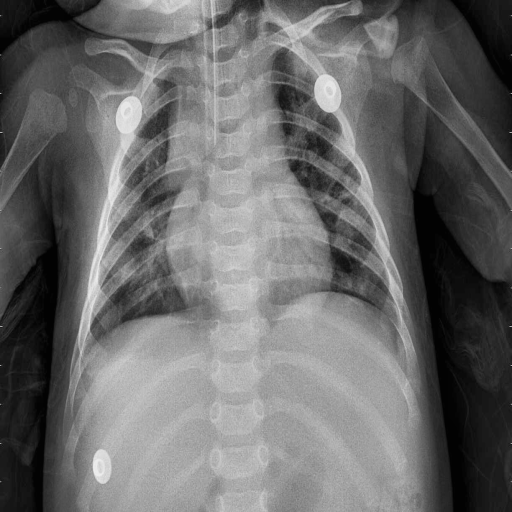
Finding: PNEUMONIA